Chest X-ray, PA view. Patient: 64 years old, sex F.
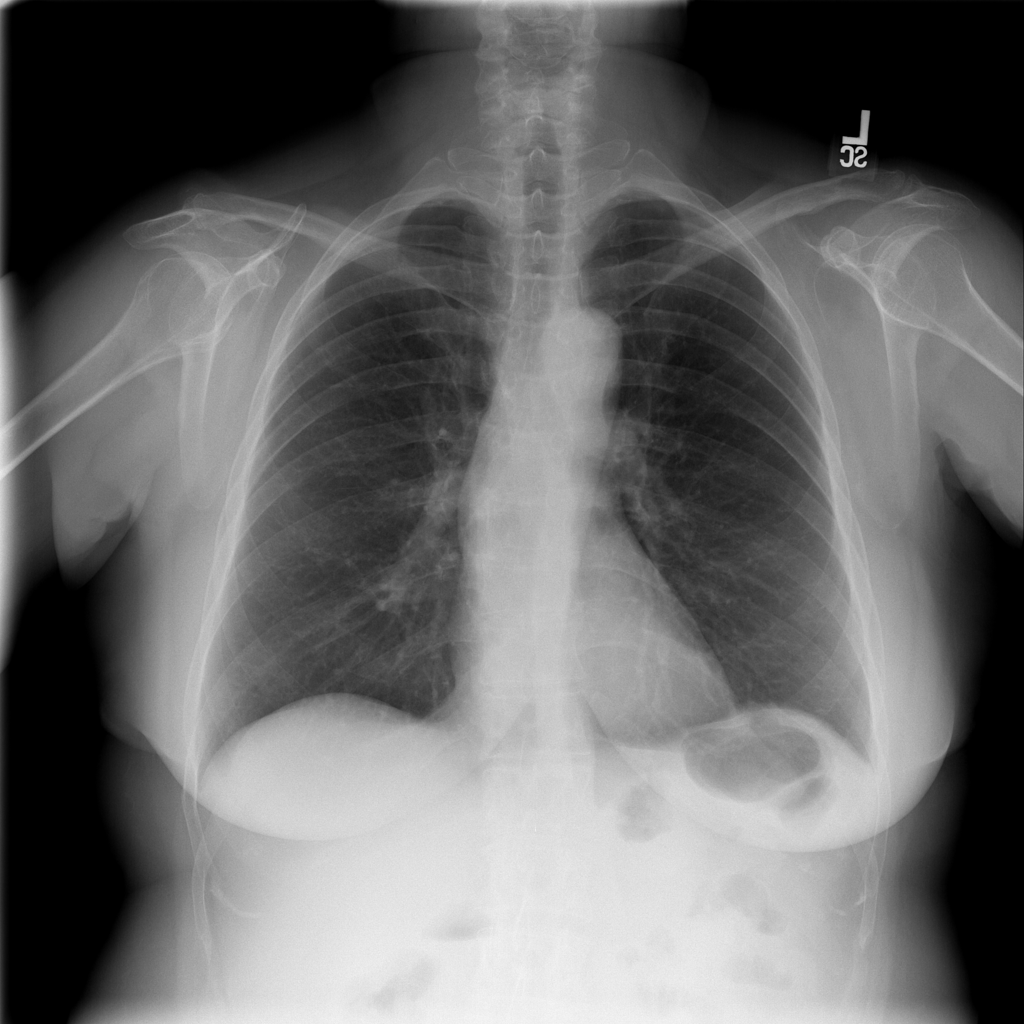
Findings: No Finding